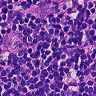
Metastatic tissue present: yes